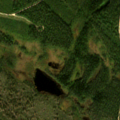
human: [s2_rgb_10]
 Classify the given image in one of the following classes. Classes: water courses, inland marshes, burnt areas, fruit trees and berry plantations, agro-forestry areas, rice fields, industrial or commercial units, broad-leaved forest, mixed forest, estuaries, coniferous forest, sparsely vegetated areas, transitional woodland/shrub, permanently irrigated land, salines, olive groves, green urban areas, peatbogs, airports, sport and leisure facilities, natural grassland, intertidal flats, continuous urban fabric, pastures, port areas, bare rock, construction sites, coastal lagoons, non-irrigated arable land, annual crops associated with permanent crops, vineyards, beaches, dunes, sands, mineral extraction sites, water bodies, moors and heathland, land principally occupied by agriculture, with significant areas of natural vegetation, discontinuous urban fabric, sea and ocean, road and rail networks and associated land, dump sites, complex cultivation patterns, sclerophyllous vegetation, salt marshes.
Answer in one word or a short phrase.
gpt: coniferous forest, transitional woodland/shrub